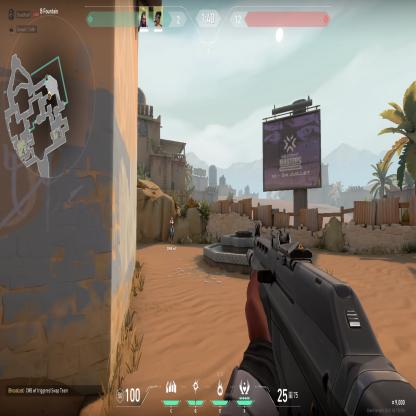
Label: teammate